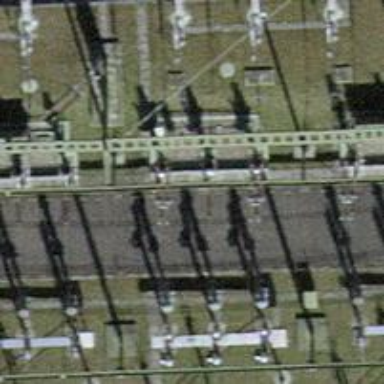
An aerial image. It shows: Insulator used in power equipment.